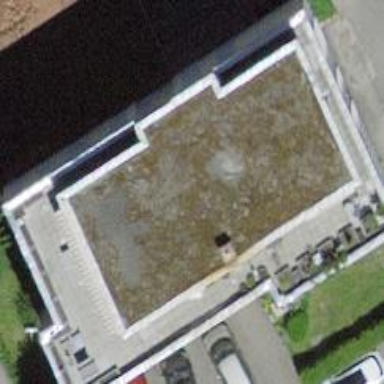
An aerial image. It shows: Flat-roofed apartment building.